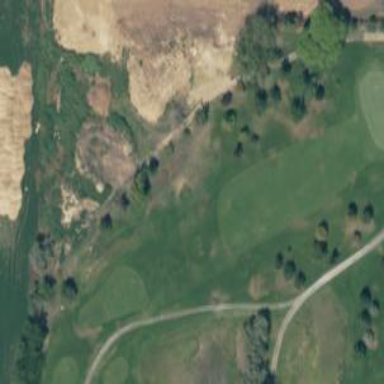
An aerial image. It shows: Mowed grass area designated as golf fairway.